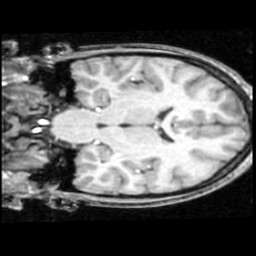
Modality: T1w
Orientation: coronal
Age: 13
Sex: male
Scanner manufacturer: ge
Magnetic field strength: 1.5 T
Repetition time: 0.03333 s
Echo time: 0.008 s